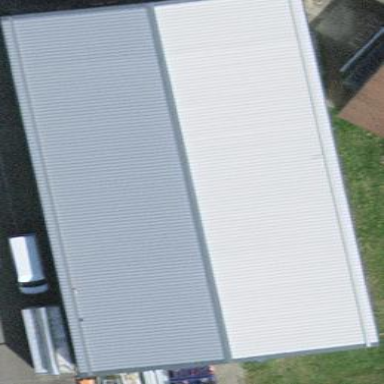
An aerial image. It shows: Commercial building.